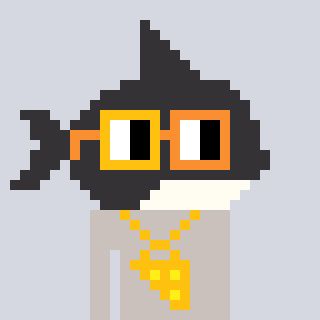
a pixel art character with square yellow and orange glasses, a orca-shaped head and a foggrey-colored body on a cool background